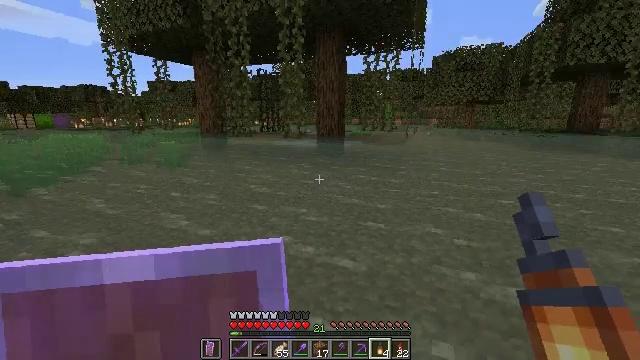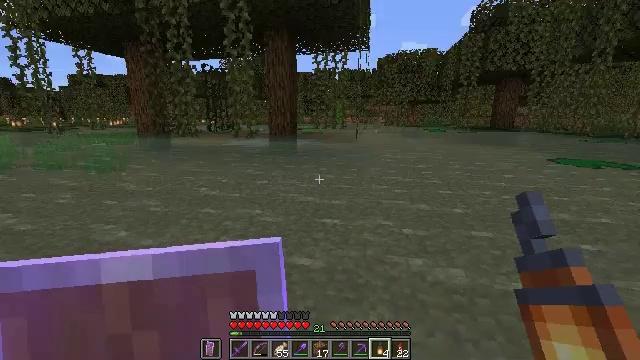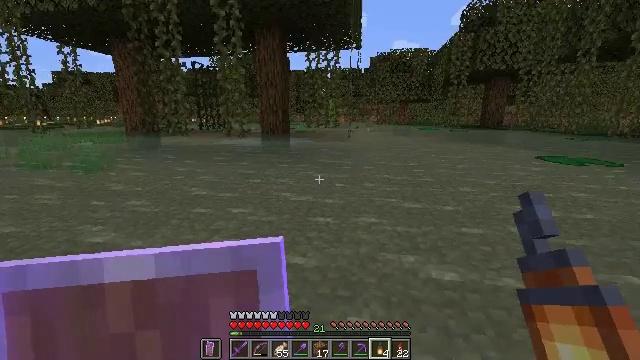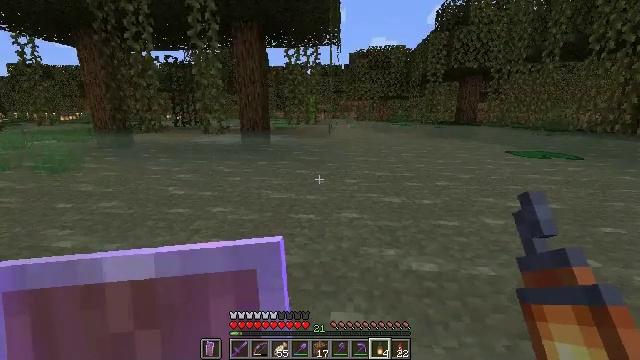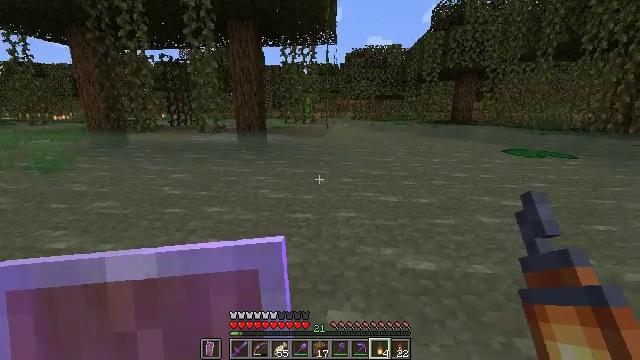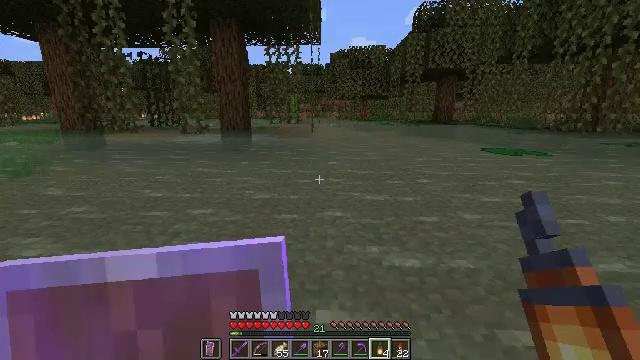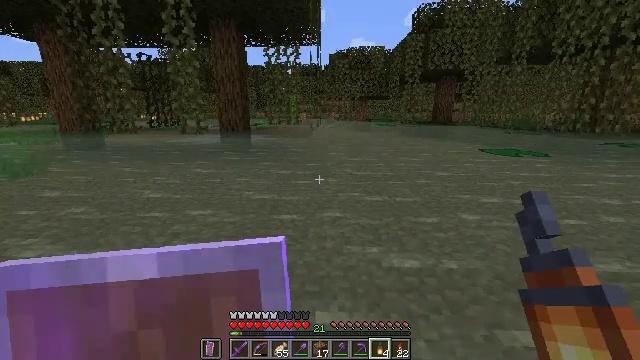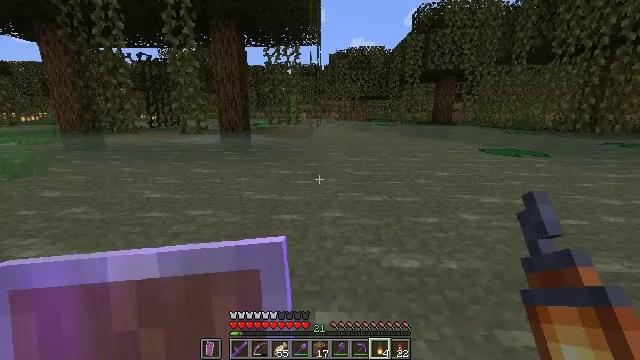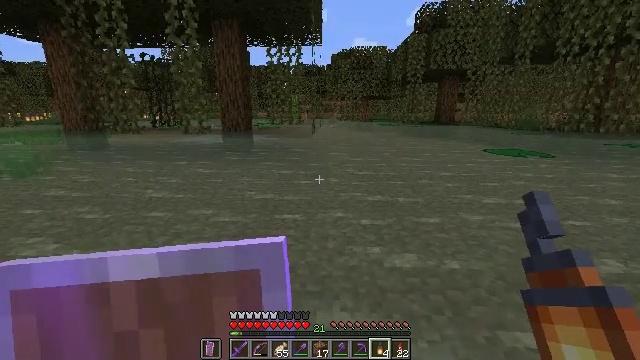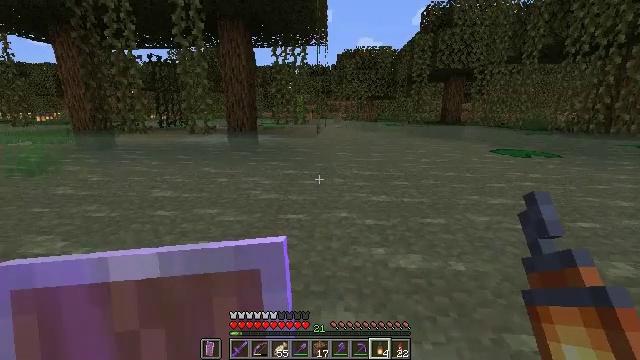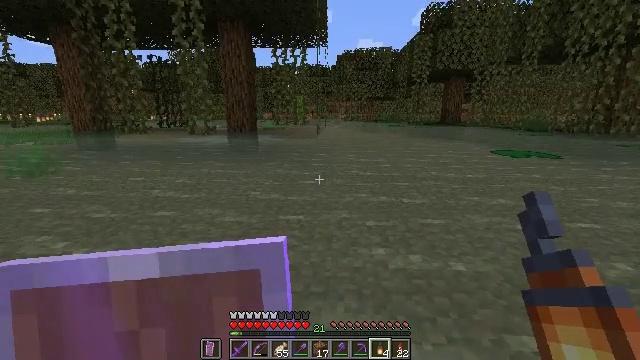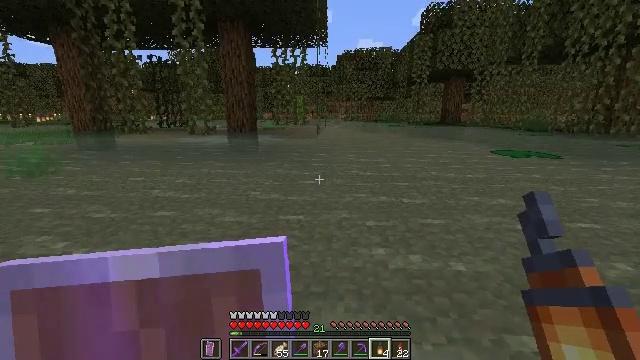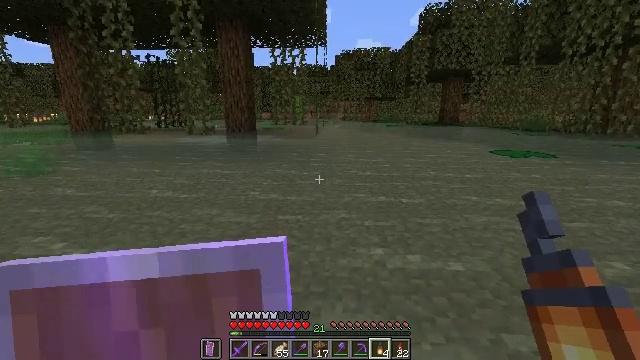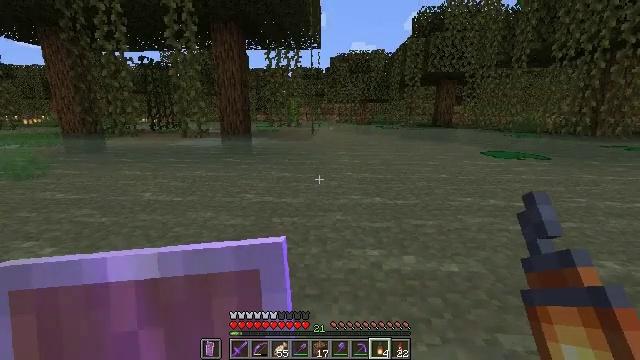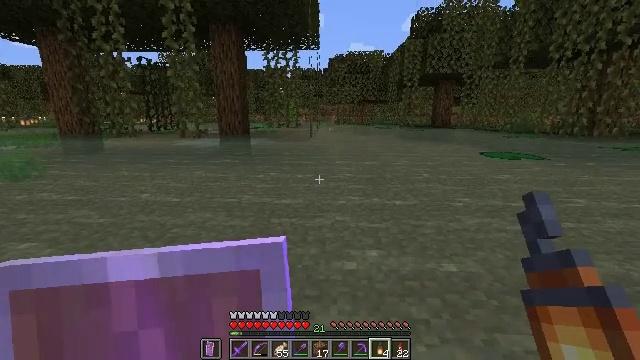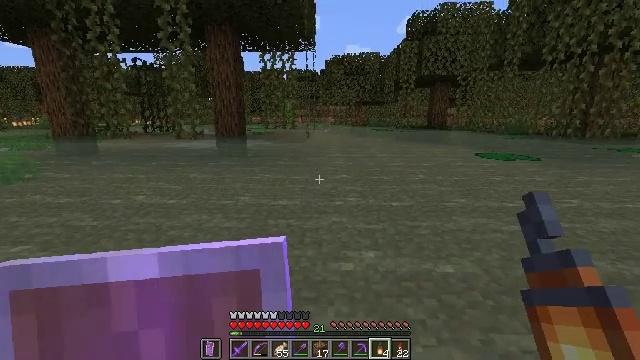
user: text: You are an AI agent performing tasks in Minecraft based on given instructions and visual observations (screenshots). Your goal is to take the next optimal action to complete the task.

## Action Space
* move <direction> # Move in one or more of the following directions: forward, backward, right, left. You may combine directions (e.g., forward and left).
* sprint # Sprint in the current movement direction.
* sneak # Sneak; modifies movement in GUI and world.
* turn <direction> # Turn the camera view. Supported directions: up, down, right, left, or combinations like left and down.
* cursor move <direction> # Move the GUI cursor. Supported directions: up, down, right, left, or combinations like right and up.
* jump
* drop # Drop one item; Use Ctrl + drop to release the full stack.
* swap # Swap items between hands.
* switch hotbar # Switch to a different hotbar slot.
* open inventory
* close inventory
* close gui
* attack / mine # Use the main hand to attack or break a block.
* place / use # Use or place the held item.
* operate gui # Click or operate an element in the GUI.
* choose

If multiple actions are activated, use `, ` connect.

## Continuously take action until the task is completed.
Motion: motion action
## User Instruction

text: Cut down the tree and harvest oak logs.
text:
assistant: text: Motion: turn right
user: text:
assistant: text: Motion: turn right
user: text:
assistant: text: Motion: turn right
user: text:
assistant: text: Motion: no_op
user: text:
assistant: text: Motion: turn right
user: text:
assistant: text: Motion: no_op
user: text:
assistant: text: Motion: no_op
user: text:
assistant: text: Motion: no_op
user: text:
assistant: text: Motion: turn left
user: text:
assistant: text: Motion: no_op
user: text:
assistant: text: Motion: no_op
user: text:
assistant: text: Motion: no_op
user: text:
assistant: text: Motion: turn right
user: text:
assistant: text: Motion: no_op
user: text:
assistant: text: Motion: no_op
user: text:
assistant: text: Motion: no_op
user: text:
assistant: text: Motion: no_op
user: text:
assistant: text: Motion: no_op
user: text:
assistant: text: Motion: no_op
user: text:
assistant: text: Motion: move forward
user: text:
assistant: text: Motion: move forward
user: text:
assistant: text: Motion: move forward
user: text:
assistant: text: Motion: move forward
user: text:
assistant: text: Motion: move forward
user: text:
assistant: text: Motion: move forward
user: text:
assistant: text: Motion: move forward
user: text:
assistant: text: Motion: move forward
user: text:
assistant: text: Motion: move forward
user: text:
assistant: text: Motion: move forward
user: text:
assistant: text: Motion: move forward